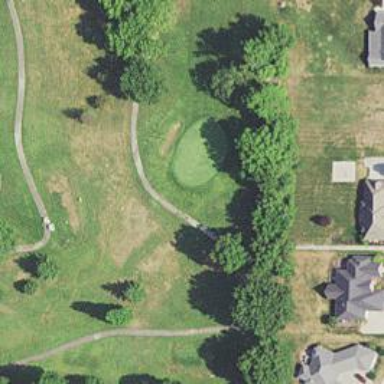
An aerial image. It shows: Footway that resembles golf path.